Question: The premise for this is pretty simple, but I just can't seem to nail down how to describe this in linq. I am using EF, and I should be able to pull the data in a single query.
I have a user object with the following (simplified):
'''
public class User
{
public DateTime addDate;
public int status;
bool isActive
}
'''
I want to create a report that takes a date range (i.e. startDate/endDate) that displays the following columns:

(the numbers don't add up, just for show)
The first column is the date, which the data is grouped by. The second is a running total for the number of user that had been added to the system at that time. The rest is a break down of the users first by the isActive bool, and then by the status.
Can I appeal to one of the linq gurus on SO for some help on this? I could just pull the data in and do it in code, but that's not optimal. I'd like to learn how this could be done in linq.
==================================
EDIT: I realized there was one piece I was not clear on. The numbers are not reflective of the number of members that joined that day, but rather the total to date. I believe I might be looking for an aggregate, but I'm not sure. Maybe a sum could work too.
So in the example, as of 1/13/14 there were 297 with an addDate of the 13th or earlier. On 1/14/14 no members were added, and finally on 1/15/14 three more users were added totaling 300 as of that date.
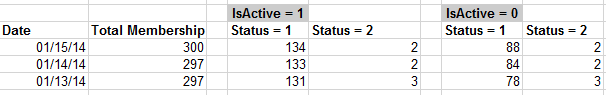
Answer: Well, the basic would be something like that, I would say...
'''
var result = repository.Users
.GroupBy(m => EntityFunctions.TruncateTime(addDate))
.Select(g => new {
Date = g.Key,
TotalMemberShip = g.Count(),
IsActiveWithStatus1 = g.Count(x => x.isActive && x.status == 1),
IsActiveWithStatus2 = g.Count(x => x.isActive && x.status == 2),
IsInactiveWithStatus1 = g.Count(x => !x.isActive && x.status == 1),
IsInactivewithStatus2 = g.Count(x => !x.isActive && x.status == 2)
});
'''
(from comment)
hmmm, I would try this, but absolutely not sure that this will work
same as before, just change the line
'''
TotalMemberShip = repository.Users.Count(x => EntityFunctions.TruncateTime(addDate) <= g.Key)
'''
Well, maybe rather this one (I use this syntax, which has the 'let' keyword, if you need the "aggregation" for all your results).
'''
from item in repository.Users
group item by EntityFunctions.TruncateTime(addDate) into g
let datesBefore = repository.Users.Where(x => EntityFunctions.TruncateTime(addDate) <= g.Key)
select new {
Date = g.Key,
TotalMemberShip = datesBefore.Count(),
IsActiveWithStatus1 = datesBefore.Count(x => x.isActive && x.status == 1),
//etc.
//if you need datas BEFORE (and equal) use datesBefore.Count
//if you need datas "at the exact day" use g.Count
}
'''